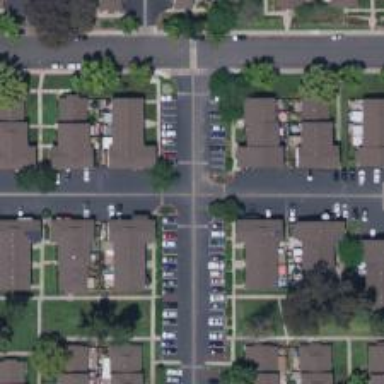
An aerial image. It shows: Living street.